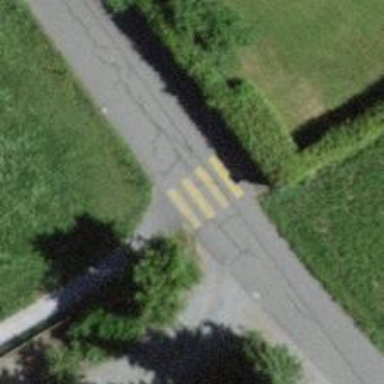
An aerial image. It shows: Zebra crossing on the road.